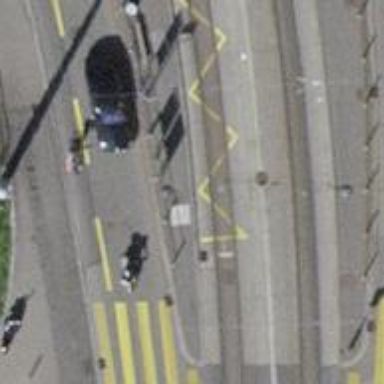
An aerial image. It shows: Tram stop with public transport connection.